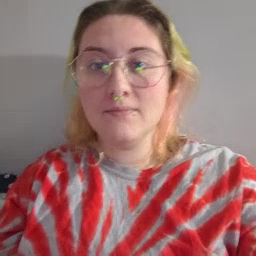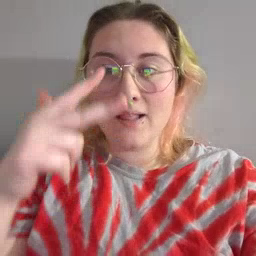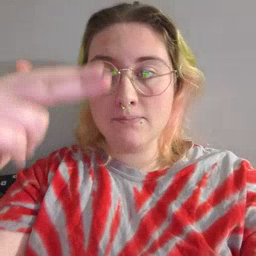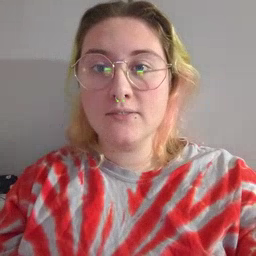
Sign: helicopter